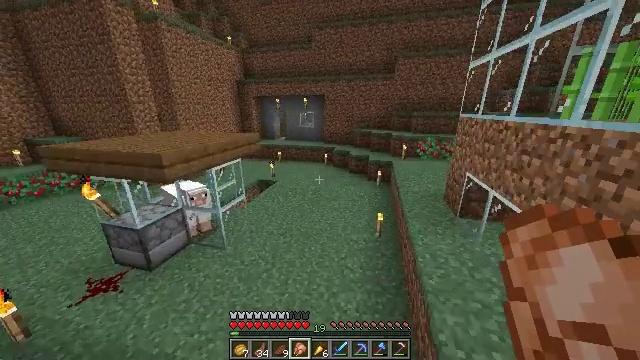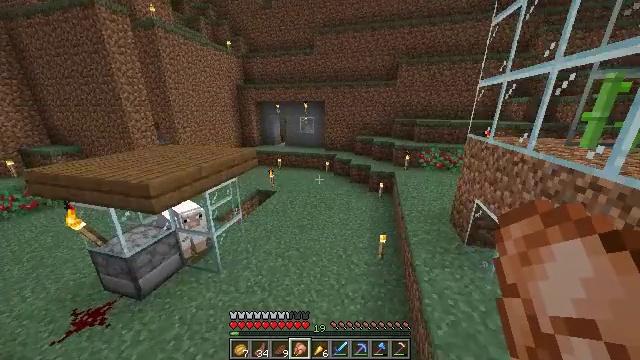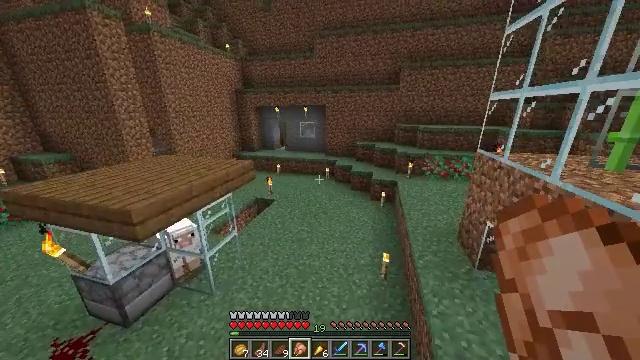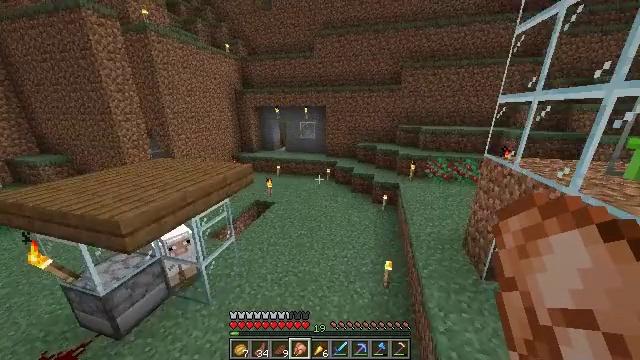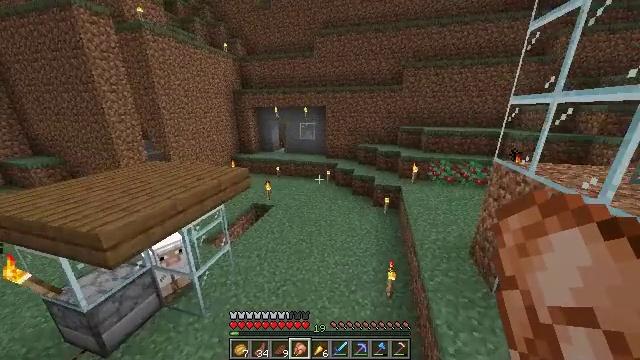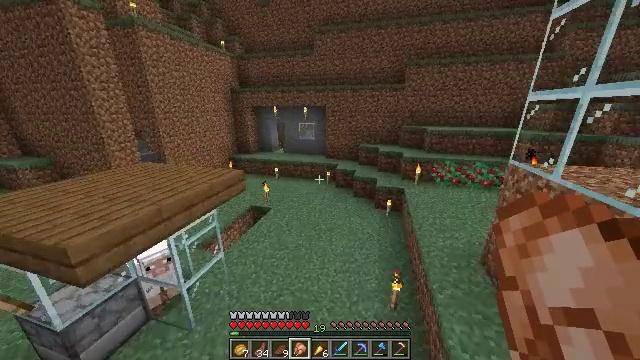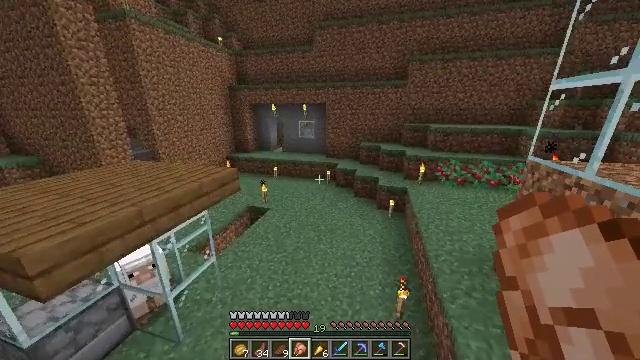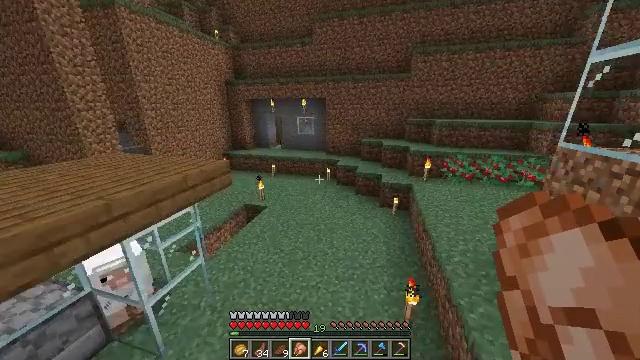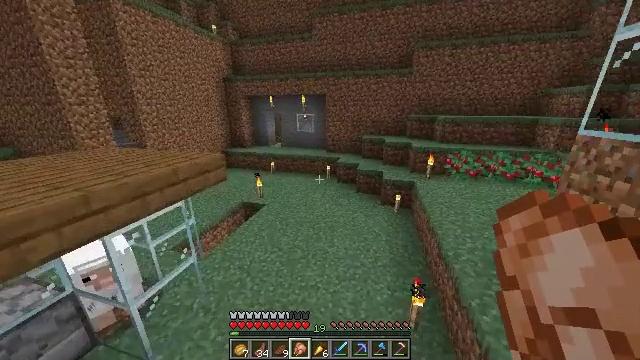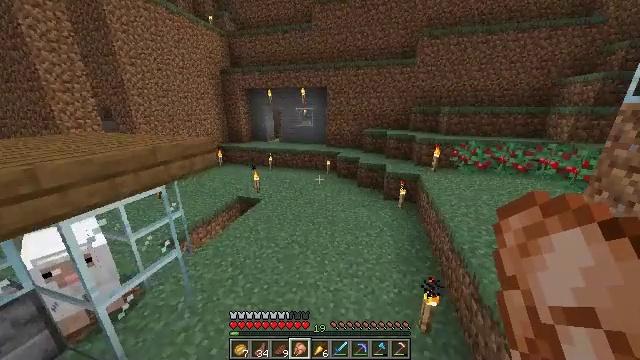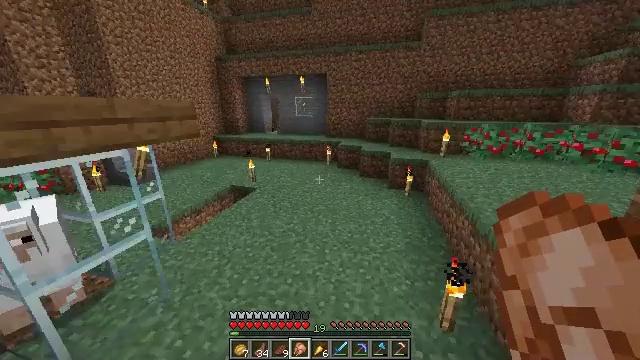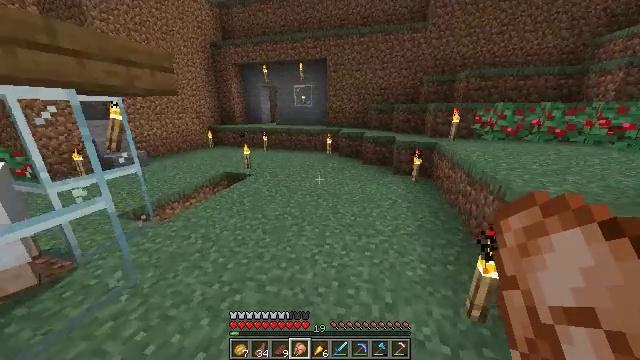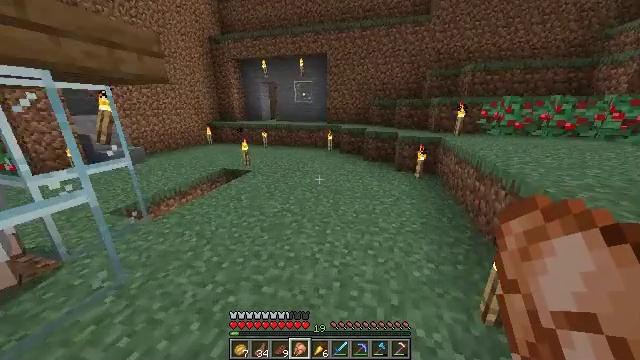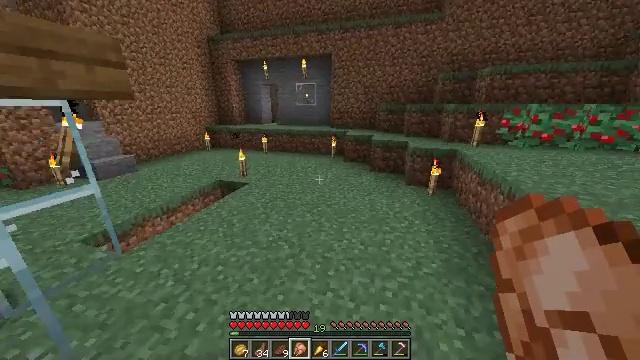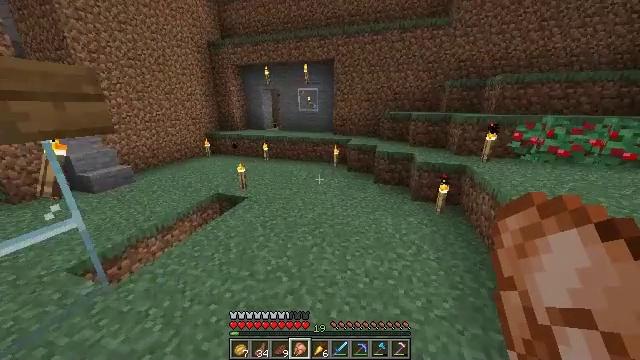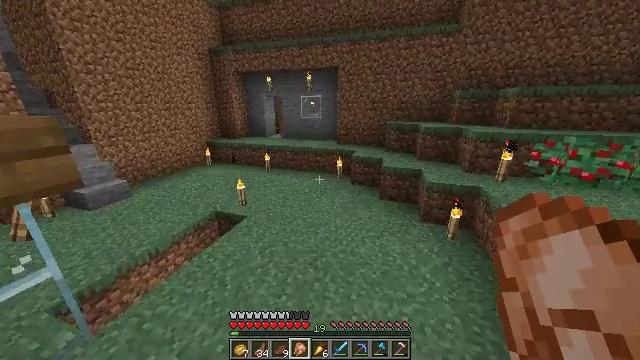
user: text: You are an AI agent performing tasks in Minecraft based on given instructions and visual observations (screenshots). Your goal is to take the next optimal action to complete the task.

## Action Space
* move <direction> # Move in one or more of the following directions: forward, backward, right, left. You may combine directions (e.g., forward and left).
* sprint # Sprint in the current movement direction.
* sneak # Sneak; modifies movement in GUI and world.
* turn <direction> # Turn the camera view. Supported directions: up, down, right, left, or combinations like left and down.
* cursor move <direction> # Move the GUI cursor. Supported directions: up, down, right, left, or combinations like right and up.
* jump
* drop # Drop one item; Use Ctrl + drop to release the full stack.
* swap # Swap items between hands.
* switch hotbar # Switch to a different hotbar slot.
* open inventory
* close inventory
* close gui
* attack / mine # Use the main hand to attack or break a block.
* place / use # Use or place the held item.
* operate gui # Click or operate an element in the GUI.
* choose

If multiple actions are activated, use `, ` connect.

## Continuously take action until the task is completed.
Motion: motion action
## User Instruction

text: Destroy the wheat to collect it.
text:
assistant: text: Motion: move forward, jump
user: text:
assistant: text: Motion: move forward, jump
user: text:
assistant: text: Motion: move forward, jump
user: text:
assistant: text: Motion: move forward, jump
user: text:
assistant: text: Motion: move forward, jump
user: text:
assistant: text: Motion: move forward, jump
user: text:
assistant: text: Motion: move forward, jump
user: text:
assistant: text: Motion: move forward, jump
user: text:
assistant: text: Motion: move forward, jump
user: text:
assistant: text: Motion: move forward, jump
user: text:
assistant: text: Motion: move forward, jump
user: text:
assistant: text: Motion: move forward, sprint, jump
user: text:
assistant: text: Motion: move forward, sprint, jump
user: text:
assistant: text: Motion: move forward, sprint, jump
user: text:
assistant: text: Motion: move forward, sprint, jump
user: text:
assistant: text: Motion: move forward, turn left, jump
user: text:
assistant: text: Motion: move forward, turn left, jump
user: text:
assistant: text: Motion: move forward, turn left, jump
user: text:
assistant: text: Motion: move forward, turn left, jump
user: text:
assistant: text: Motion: move forward, turn left, jump
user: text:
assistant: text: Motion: move forward, turn left, jump
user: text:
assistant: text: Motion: move forward, jump
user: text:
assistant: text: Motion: move forward, jump
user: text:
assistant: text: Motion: move forward, turn left, jump
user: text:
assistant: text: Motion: move forward, sprint, jump
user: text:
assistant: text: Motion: move forward, sprint, jump
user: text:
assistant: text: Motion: move forward, sprint, jump
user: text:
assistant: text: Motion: move forward, sprint, jump
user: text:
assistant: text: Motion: move forward, jump
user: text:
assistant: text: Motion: move forward, jump